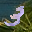
Label: 3